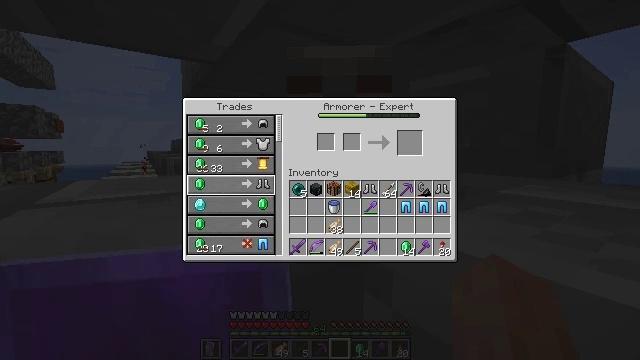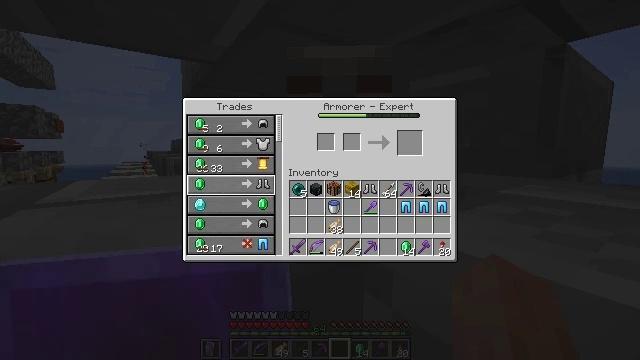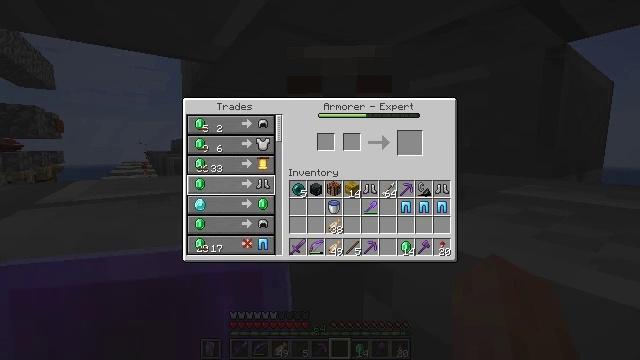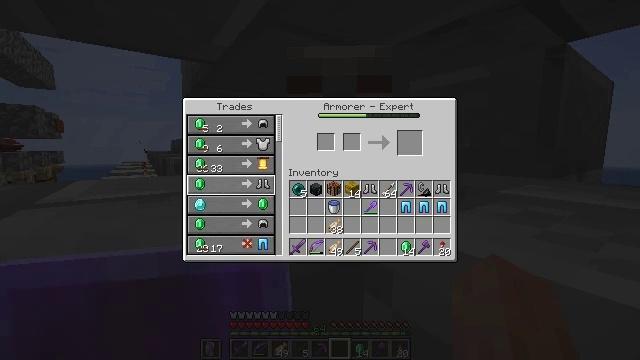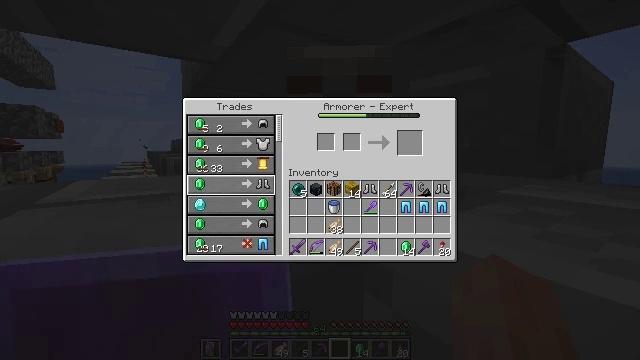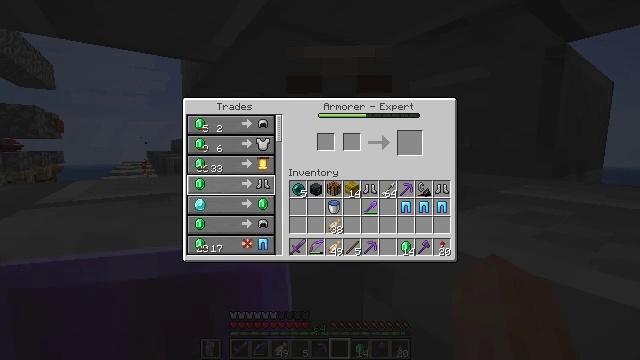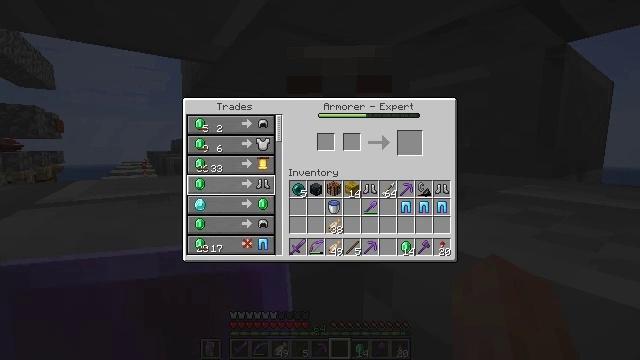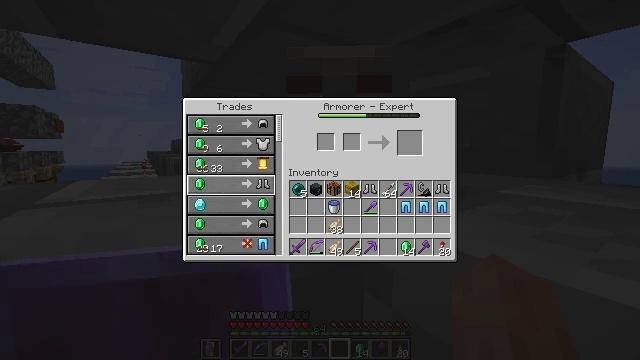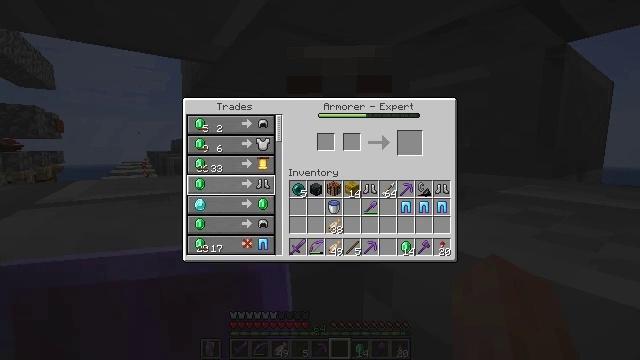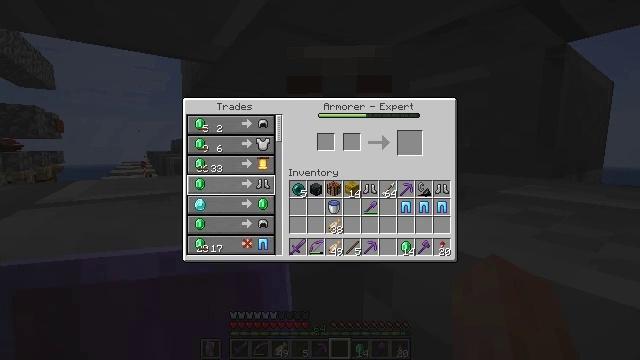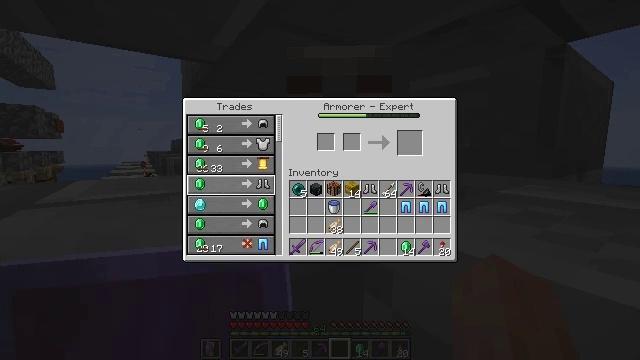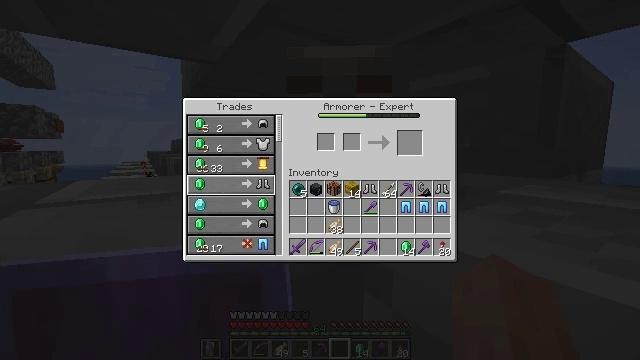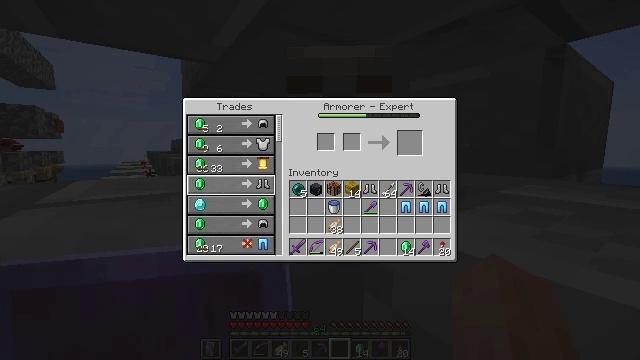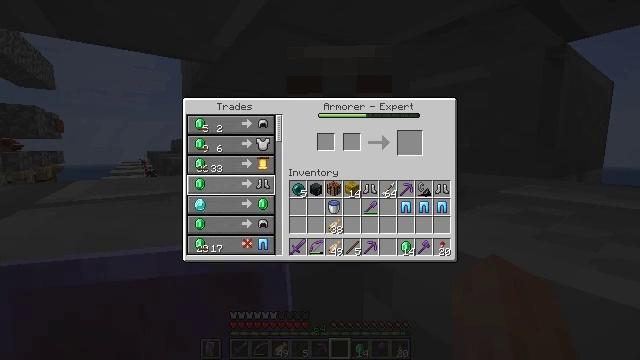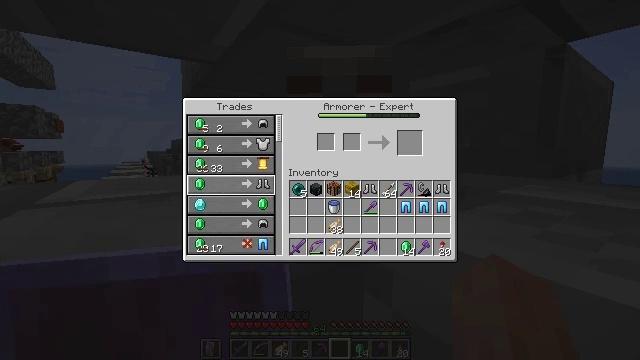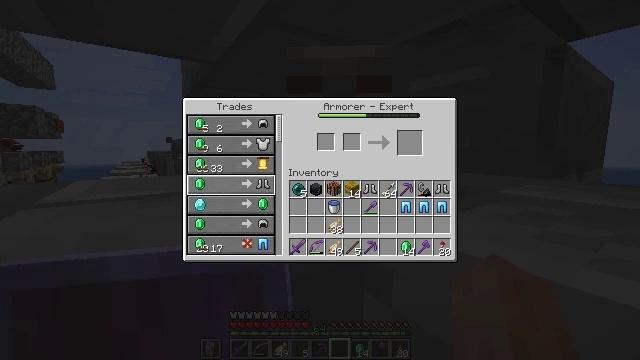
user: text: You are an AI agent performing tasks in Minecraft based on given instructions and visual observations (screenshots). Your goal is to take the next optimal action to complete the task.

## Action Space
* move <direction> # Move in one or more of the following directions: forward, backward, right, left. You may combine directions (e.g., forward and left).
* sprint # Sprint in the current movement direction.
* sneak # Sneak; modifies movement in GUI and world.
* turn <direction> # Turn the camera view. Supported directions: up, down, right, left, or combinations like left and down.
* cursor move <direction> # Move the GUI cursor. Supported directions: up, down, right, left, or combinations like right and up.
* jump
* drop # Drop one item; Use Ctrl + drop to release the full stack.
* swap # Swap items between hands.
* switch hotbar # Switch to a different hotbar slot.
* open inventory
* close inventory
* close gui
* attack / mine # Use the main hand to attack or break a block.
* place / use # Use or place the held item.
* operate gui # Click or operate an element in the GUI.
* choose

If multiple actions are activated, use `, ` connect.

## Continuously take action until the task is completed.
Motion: motion action
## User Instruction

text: Use the crafting table interface to craft a chainmail helmet.
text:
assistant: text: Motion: no_op
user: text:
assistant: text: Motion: no_op
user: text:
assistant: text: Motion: no_op
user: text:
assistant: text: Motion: no_op
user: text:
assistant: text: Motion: no_op
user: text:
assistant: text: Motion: no_op
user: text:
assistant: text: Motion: no_op
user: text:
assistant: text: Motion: no_op
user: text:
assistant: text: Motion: no_op
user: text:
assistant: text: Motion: no_op
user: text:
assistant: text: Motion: no_op
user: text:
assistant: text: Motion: no_op
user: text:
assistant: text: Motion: no_op
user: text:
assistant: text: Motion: no_op
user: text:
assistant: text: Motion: no_op
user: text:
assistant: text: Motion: no_op
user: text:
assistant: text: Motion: no_op
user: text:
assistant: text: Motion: no_op
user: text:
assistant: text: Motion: no_op
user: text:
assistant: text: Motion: no_op
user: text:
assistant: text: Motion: no_op
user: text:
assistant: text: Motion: no_op
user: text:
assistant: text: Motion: no_op
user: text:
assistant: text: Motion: no_op
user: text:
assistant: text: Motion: no_op
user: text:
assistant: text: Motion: no_op
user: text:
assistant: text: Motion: no_op
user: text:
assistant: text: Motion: turn right and up
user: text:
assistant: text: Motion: no_op
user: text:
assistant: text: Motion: no_op